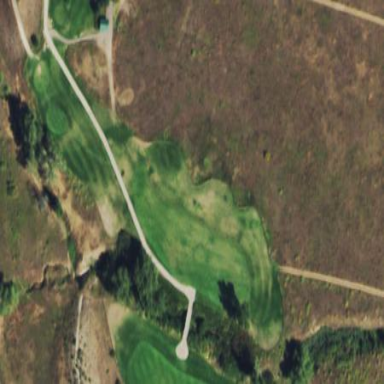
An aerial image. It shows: Area with grass used as rough in golf course.